Field crop: tomato
Growth stage: 2
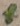
Species: solanum